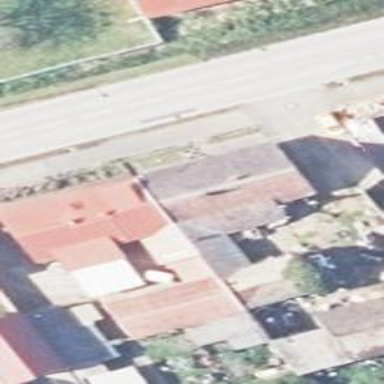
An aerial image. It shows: Simple house.